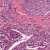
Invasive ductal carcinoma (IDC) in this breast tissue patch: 0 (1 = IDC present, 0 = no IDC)